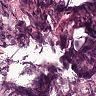
Metastatic tissue present: no